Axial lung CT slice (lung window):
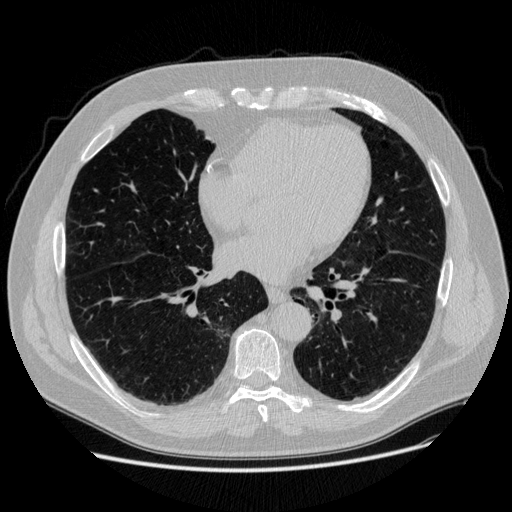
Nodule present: no